六年级 · 计数
 一个射击队要从两名运动员中选拔一名参加比赛. 在选拔赛上两个人各打了 10 发子弹,成绩如下:

（1）甲、乙成绩的平均数、众数分别是多少?

（2）你认为谁去参加比赛更合适? 为什么?
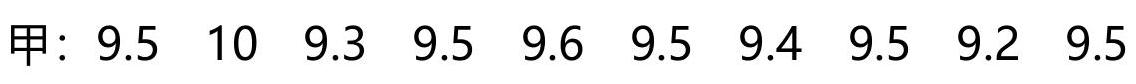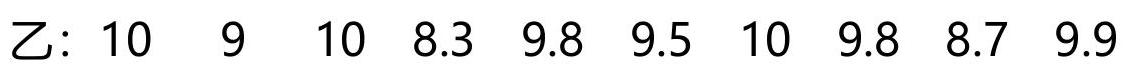
答案: （1）甲平均数是 9.5 ，众数是 9.5 ；乙平均数是 9.5 ，众数是 10 .

(2) 乙